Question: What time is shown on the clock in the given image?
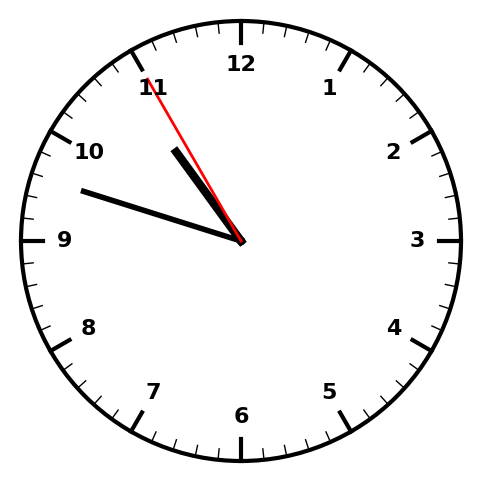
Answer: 10:47:55